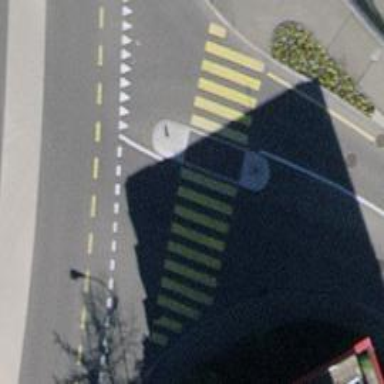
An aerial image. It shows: Footway crossing with marked asphalt surface.